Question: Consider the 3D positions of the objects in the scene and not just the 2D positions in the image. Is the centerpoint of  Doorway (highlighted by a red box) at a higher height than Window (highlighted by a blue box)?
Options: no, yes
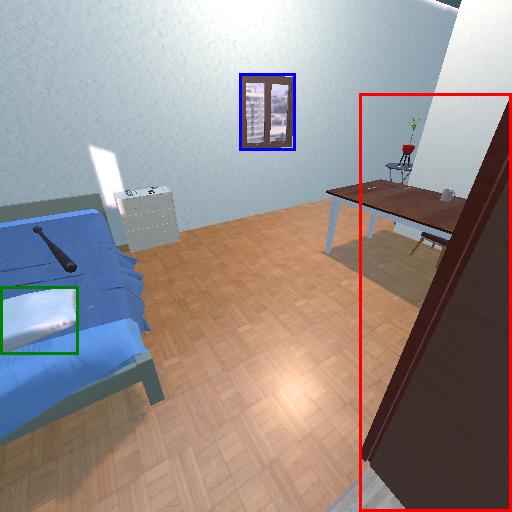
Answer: no